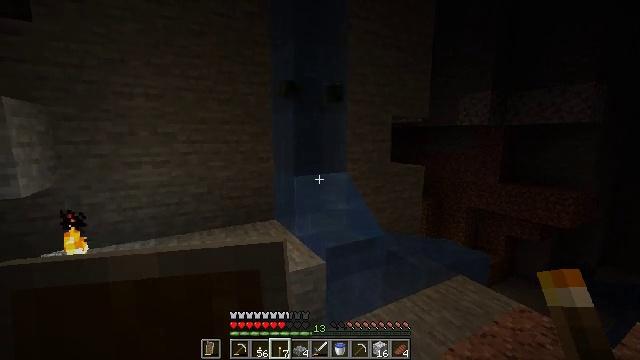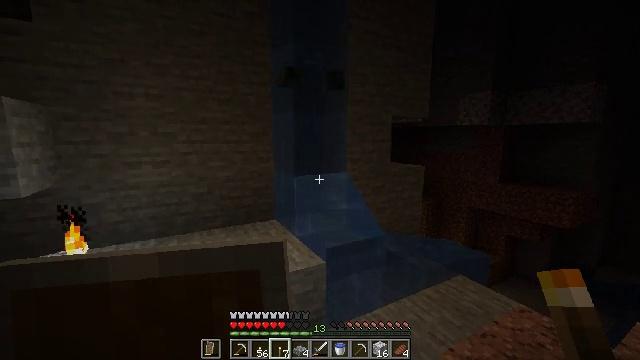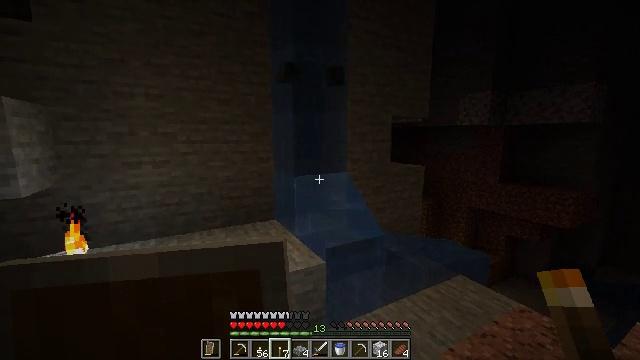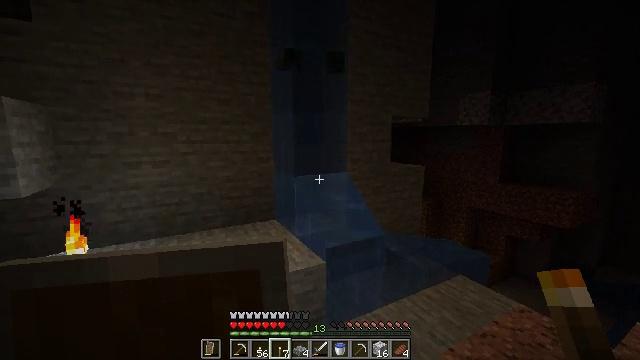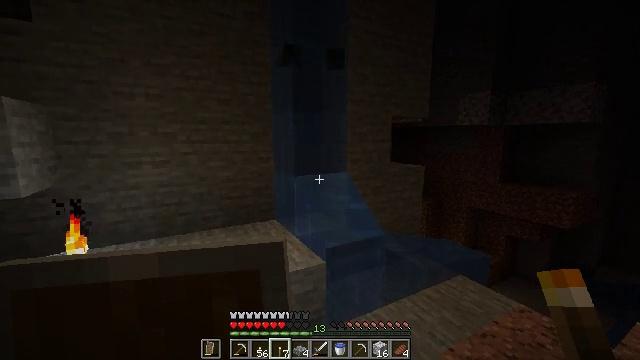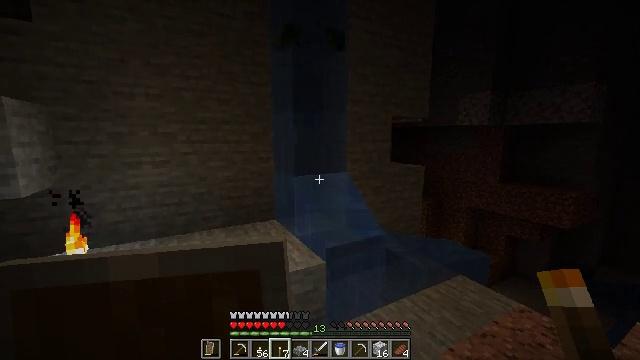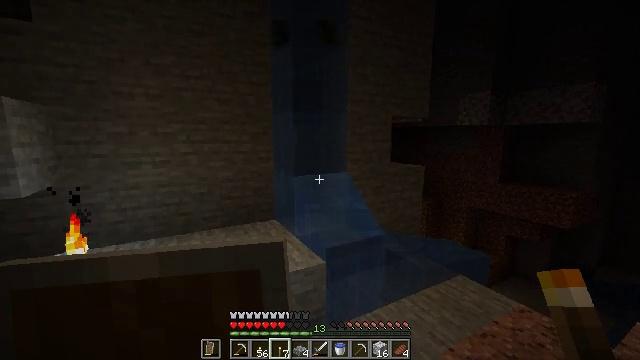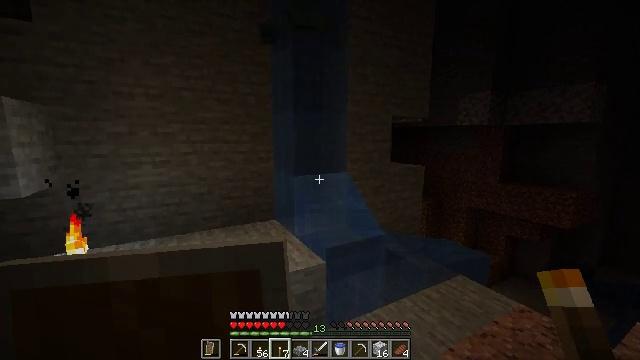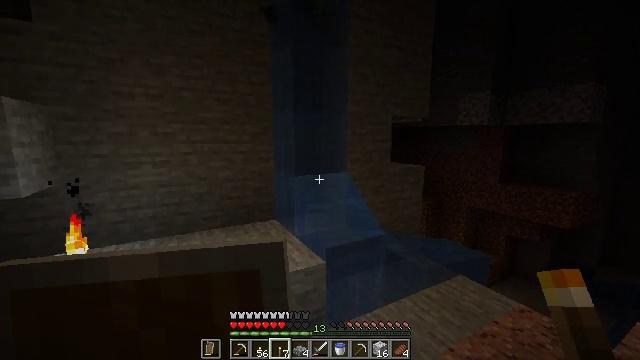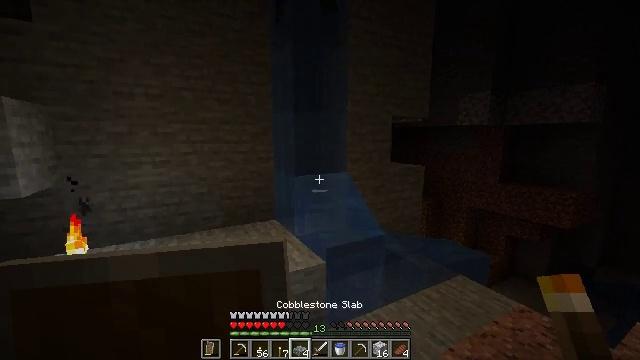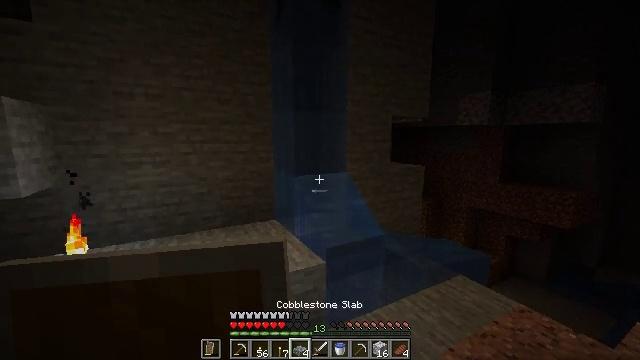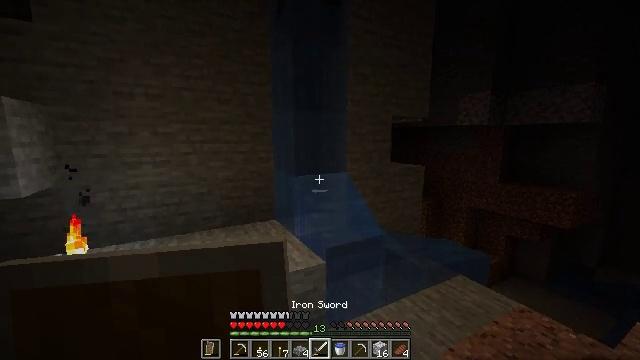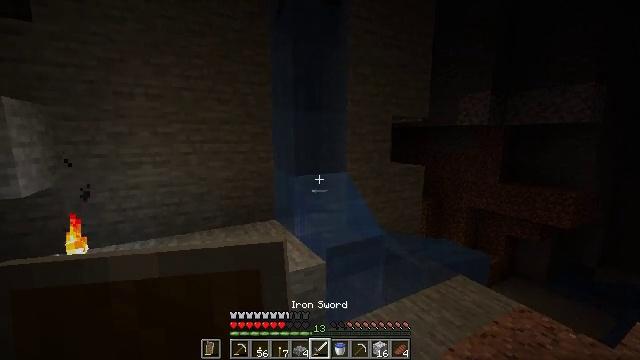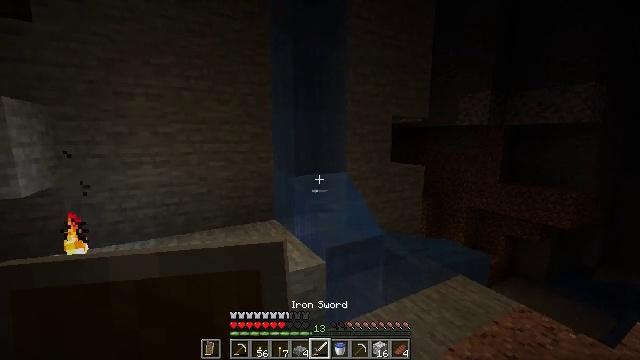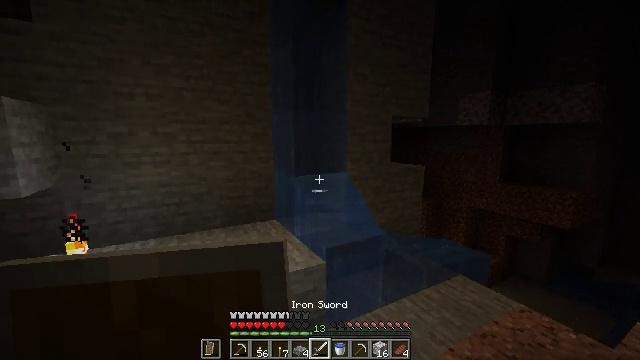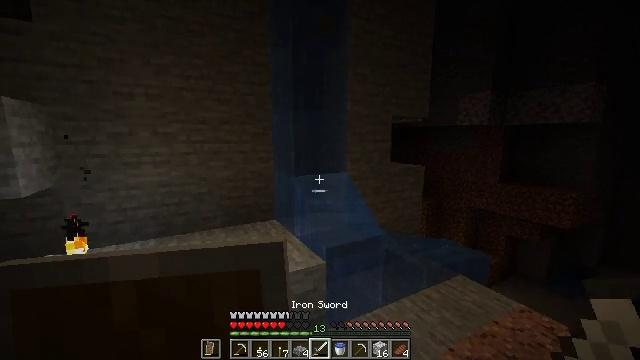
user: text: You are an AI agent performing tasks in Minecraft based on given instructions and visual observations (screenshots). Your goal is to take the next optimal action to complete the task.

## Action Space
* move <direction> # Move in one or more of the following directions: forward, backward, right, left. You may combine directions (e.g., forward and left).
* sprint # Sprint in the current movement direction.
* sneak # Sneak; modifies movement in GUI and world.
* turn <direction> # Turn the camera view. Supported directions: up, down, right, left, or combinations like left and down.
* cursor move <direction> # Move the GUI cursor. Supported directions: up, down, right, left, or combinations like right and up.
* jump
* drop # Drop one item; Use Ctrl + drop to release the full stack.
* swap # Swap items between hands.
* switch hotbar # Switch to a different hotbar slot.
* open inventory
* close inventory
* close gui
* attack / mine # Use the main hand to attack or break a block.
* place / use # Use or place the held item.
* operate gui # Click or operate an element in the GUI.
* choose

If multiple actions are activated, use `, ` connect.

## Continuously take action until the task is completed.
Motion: motion action
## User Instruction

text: Kill a drowned.
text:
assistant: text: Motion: no_op
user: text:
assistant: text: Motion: no_op
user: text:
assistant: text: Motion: no_op
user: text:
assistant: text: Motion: no_op
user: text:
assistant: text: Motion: no_op
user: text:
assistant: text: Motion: no_op
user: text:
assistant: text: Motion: no_op
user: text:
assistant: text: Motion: no_op
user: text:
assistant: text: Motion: no_op
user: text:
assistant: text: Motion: no_op
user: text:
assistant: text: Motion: no_op
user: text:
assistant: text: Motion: no_op
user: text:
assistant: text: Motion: no_op
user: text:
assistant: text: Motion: no_op
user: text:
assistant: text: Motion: no_op
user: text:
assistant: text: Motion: no_op
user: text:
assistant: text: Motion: no_op
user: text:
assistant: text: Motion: no_op
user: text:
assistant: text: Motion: no_op
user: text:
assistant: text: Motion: turn up
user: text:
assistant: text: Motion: move forward, turn up
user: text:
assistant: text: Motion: move forward, turn up
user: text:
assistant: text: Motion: move forward, turn up
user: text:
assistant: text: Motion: move forward
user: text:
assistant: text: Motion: move forward
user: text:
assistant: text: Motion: move forward
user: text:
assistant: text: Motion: no_op
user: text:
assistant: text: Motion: no_op
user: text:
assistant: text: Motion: no_op
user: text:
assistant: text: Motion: no_op